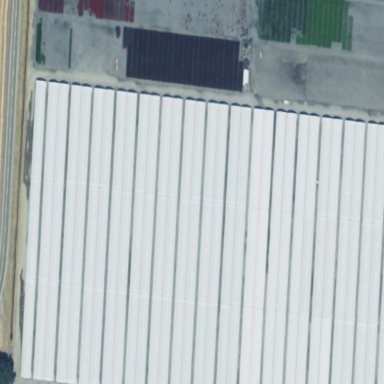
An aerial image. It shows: Area dedicated to greenhouse horticulture.